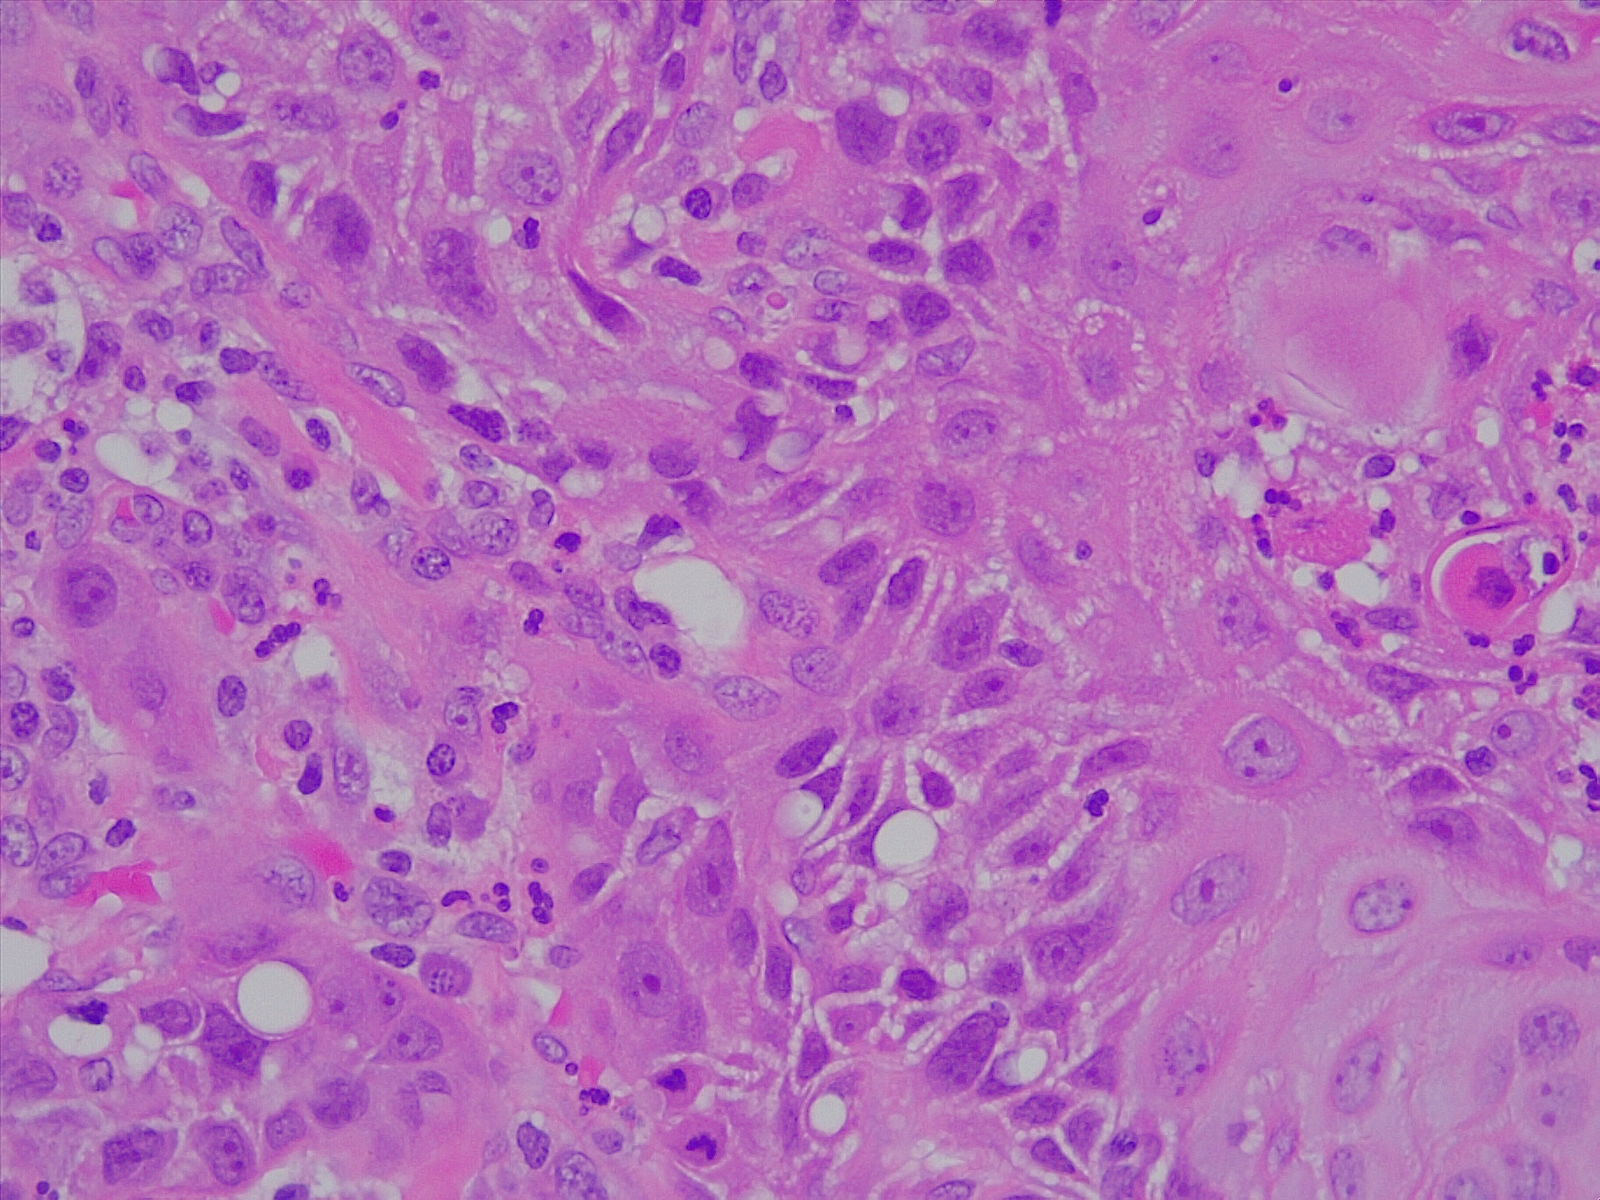
Label: lung squamous cell carcinoma, well differentiated